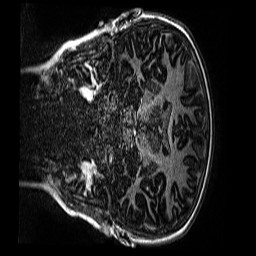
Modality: MP2RAGE
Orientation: coronal
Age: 10
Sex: male
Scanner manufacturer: siemens
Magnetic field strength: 3 T
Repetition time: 4 s
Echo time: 0.00299 s